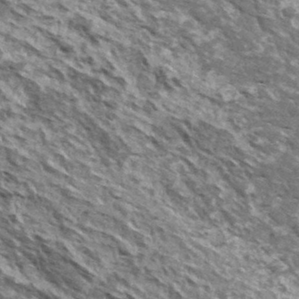
Label: frost